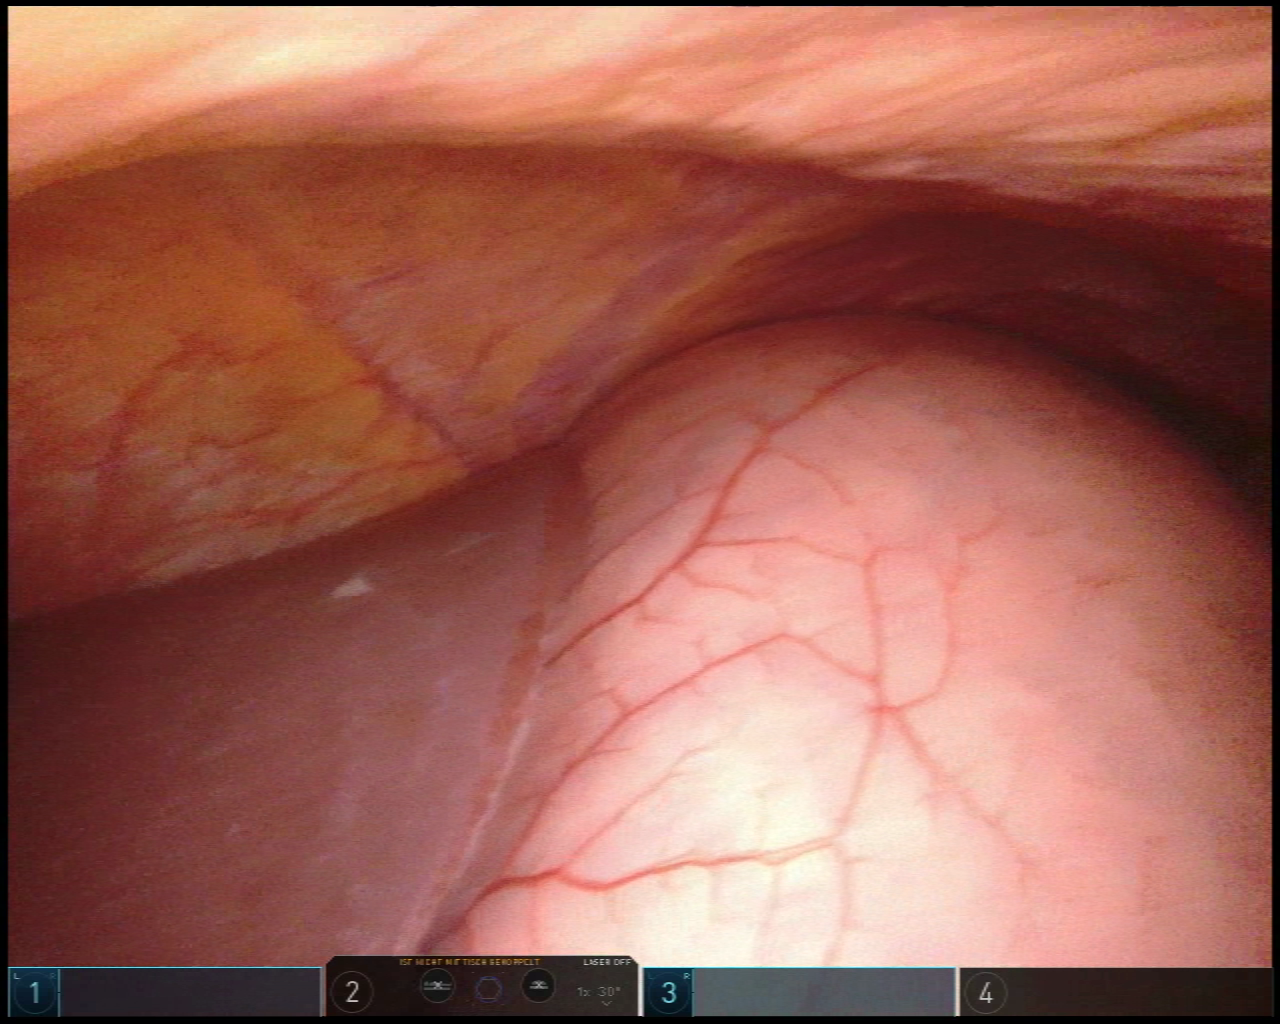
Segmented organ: abdominal_wall
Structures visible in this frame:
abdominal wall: yes
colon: no
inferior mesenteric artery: no
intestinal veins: no
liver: yes
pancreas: no
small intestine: no
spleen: no
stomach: yes
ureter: no
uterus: no
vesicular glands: no